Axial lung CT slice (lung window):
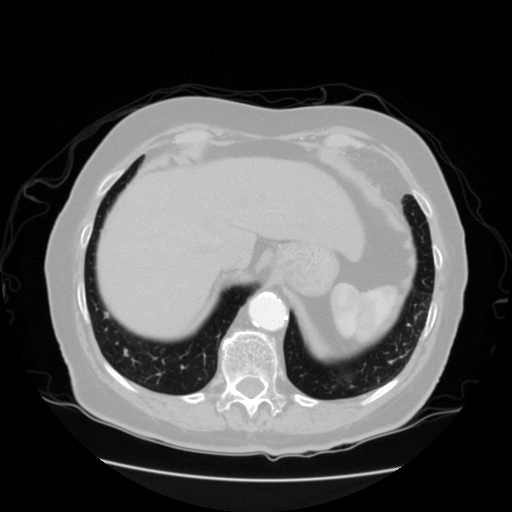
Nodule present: no